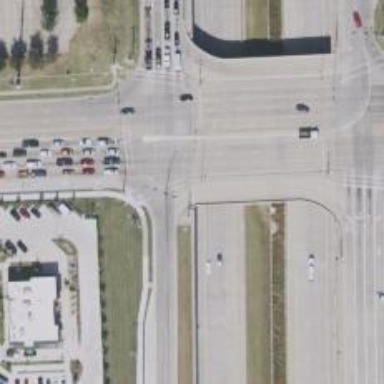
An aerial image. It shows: Secondary link road with bridge.